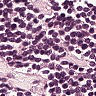
Metastatic tissue present: no